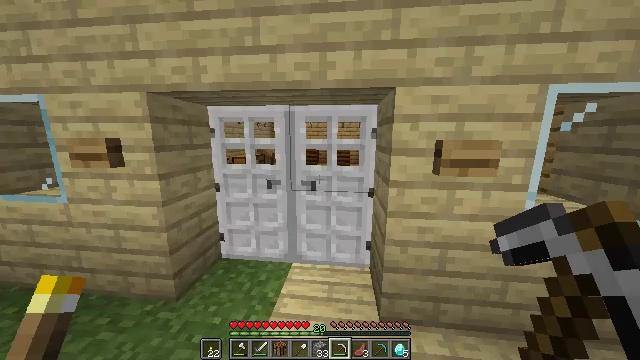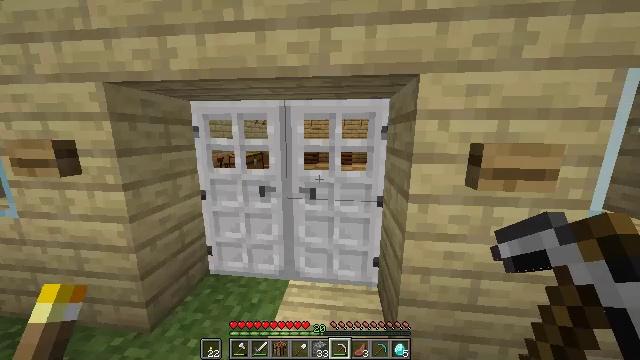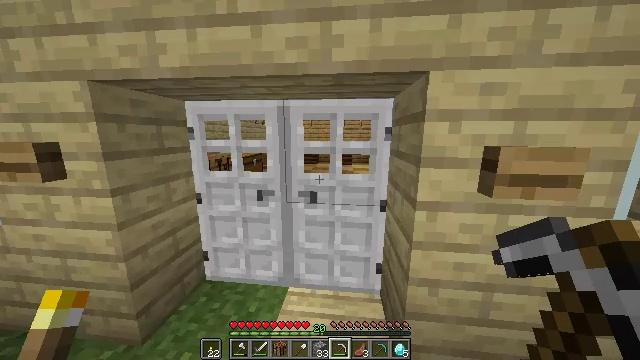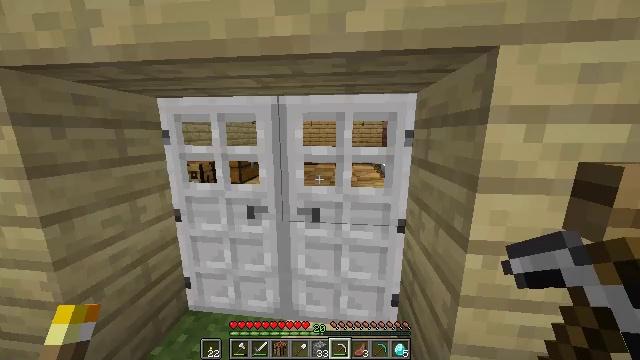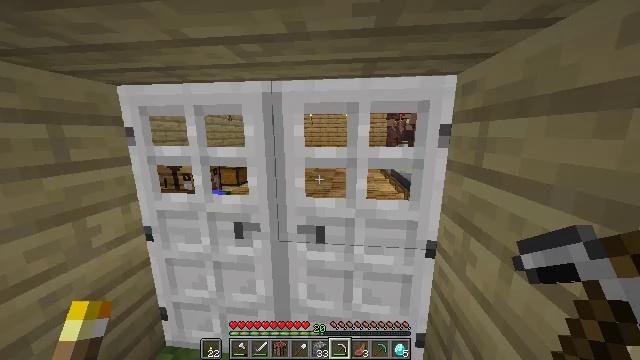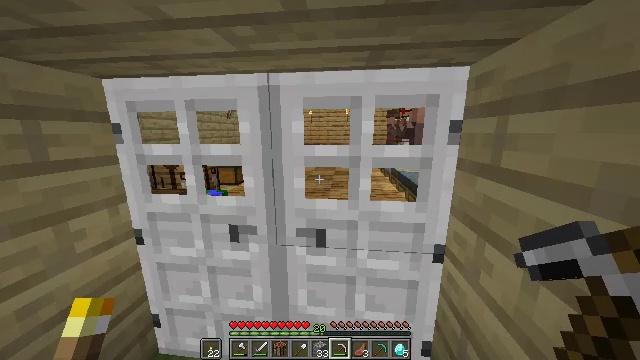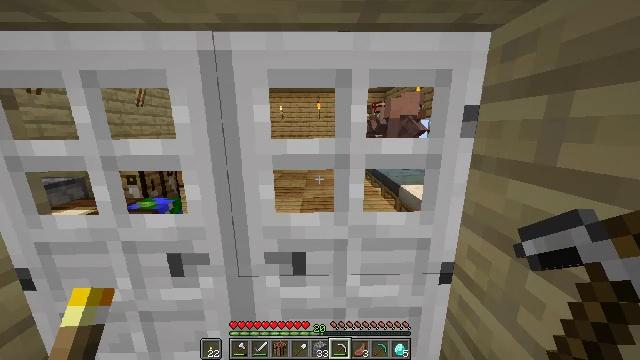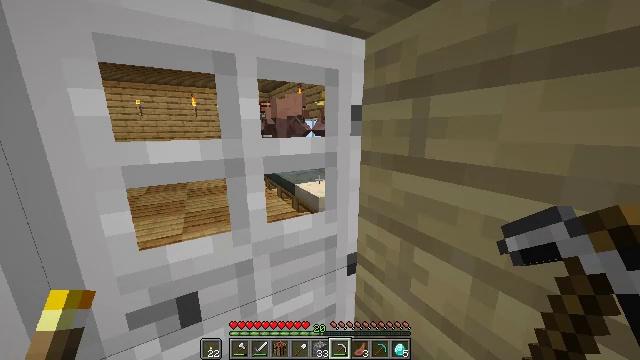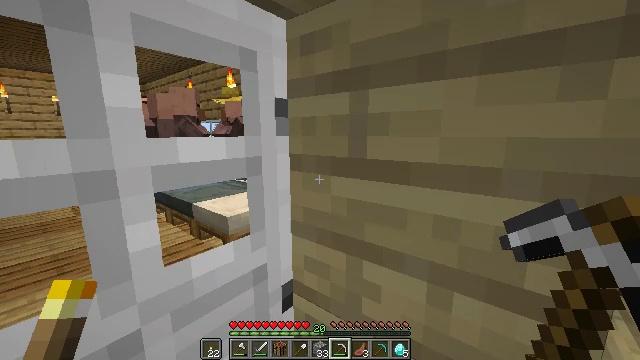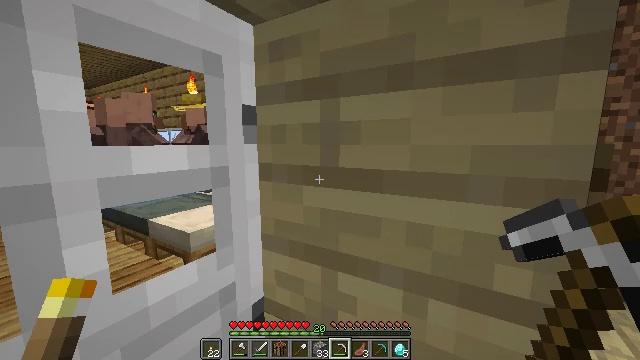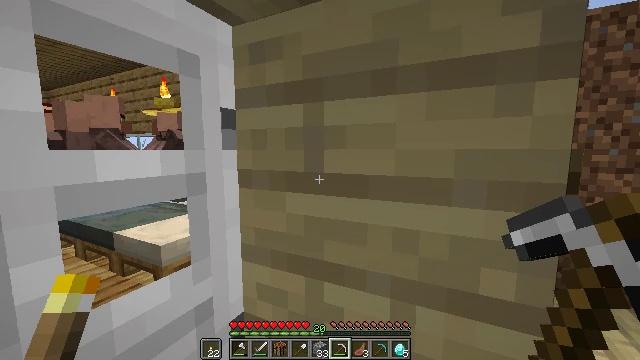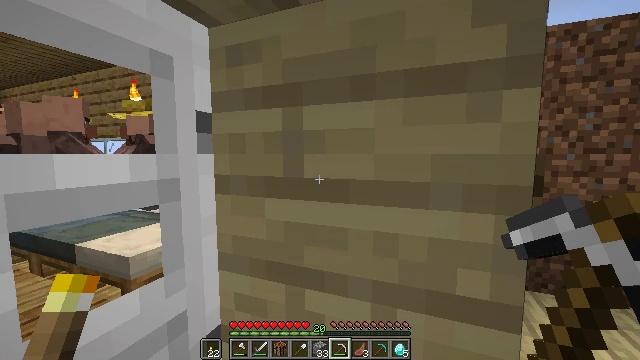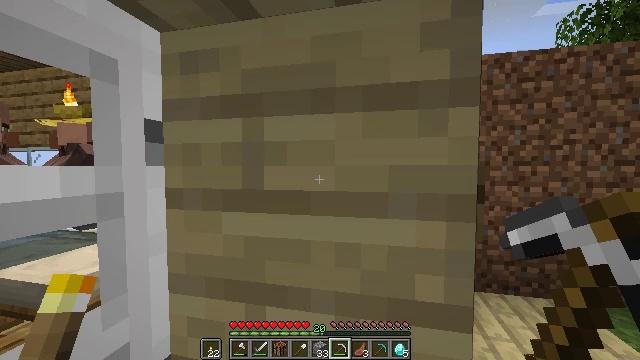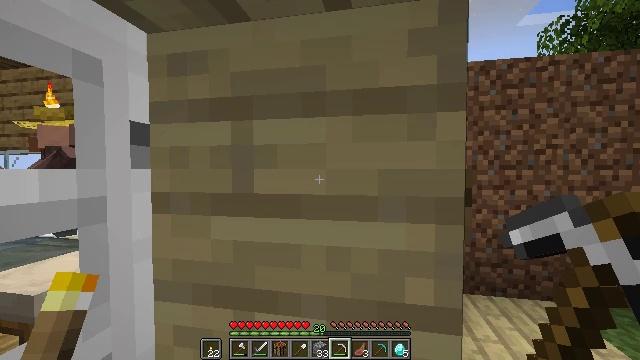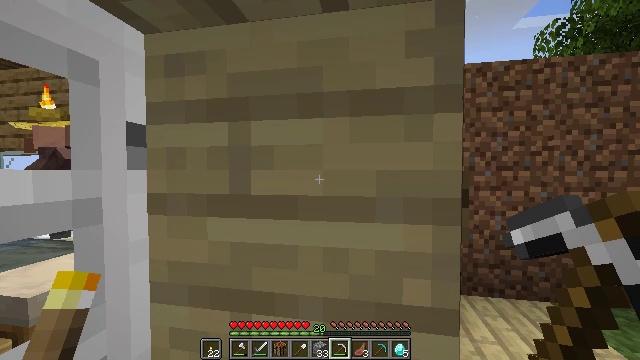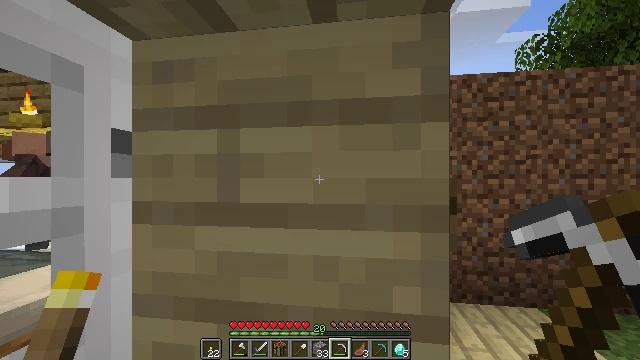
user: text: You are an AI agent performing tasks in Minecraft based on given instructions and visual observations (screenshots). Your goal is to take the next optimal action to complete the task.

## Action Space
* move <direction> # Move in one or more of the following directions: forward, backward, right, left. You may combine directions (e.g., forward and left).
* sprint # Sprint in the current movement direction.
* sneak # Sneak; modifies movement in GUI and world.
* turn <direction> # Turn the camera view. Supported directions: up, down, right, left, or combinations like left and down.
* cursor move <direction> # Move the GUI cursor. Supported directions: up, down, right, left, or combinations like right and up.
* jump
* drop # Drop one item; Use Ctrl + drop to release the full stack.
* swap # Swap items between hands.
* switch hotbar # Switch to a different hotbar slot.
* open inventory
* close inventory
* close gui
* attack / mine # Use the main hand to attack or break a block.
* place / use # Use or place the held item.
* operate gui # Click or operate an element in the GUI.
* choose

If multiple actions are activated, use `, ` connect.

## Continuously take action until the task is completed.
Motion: motion action
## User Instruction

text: Recycle the blast furnace by breaking it.
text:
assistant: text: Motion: move forward, sprint
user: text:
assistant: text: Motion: move forward, sprint
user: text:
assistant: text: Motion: move forward, sprint
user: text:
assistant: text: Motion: move forward, sprint
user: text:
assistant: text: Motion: move forward, sprint
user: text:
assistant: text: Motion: turn right and down
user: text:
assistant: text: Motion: turn right
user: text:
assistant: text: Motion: turn right and up
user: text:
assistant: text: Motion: turn right and up
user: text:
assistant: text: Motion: turn right and up
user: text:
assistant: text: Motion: turn right and up
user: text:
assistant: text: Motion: turn right and up
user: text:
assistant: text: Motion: turn right
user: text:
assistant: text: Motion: no_op
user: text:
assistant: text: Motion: turn right and up
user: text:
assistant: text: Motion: turn right and up
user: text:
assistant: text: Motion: turn right and up
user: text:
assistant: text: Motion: turn right
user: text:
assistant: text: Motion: turn right
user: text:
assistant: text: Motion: turn down
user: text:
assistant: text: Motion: turn right and down
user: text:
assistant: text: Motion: no_op
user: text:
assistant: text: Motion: no_op
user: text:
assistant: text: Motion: no_op
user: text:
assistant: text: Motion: no_op
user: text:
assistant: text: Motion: no_op
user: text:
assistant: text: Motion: no_op
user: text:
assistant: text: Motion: no_op
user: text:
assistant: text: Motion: no_op
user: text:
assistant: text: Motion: use / place